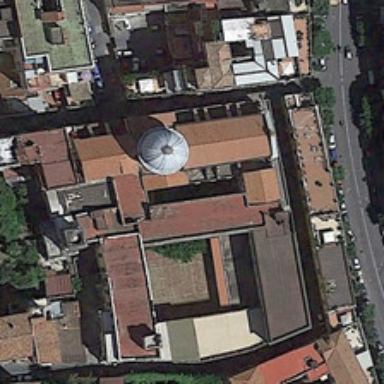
There is a magnificent church beside the road .